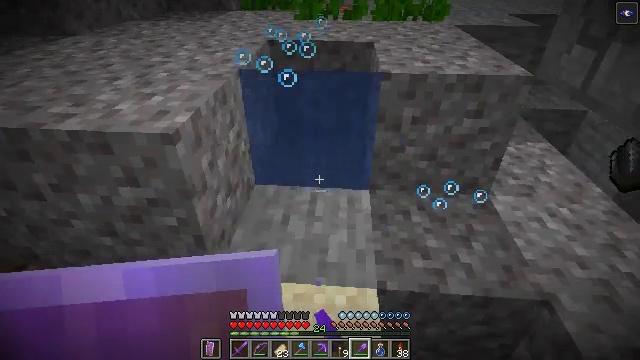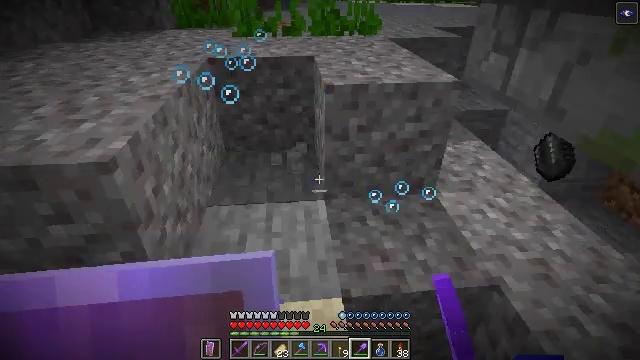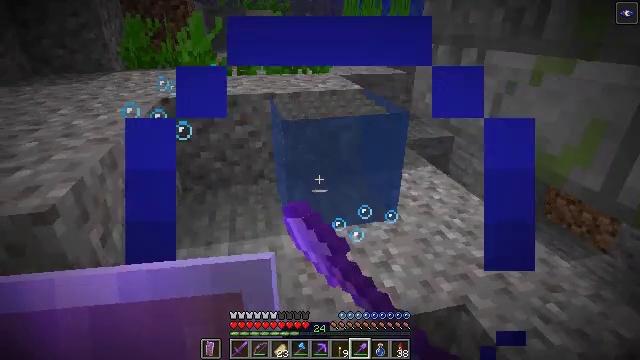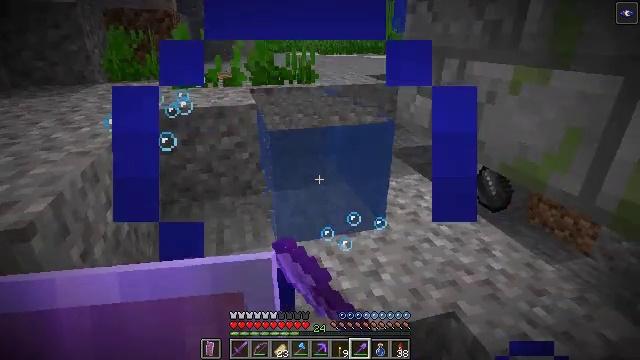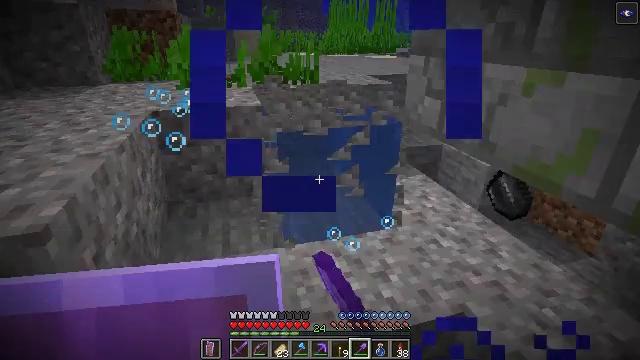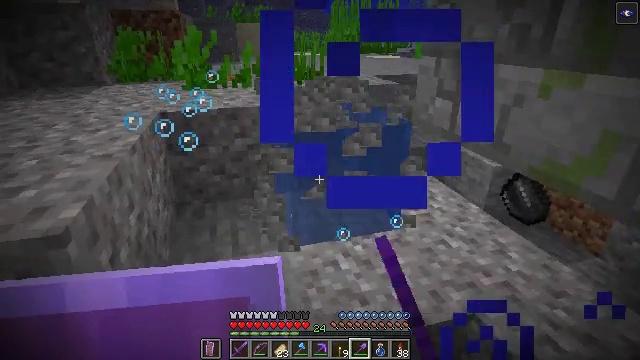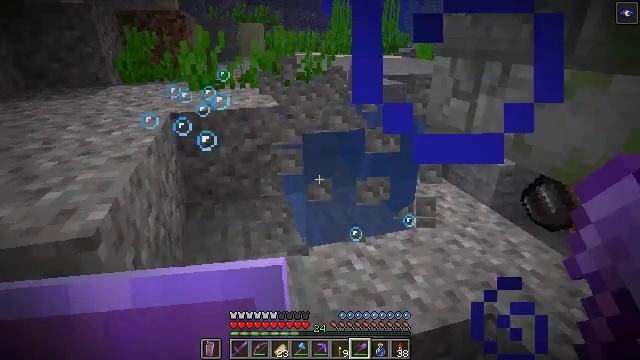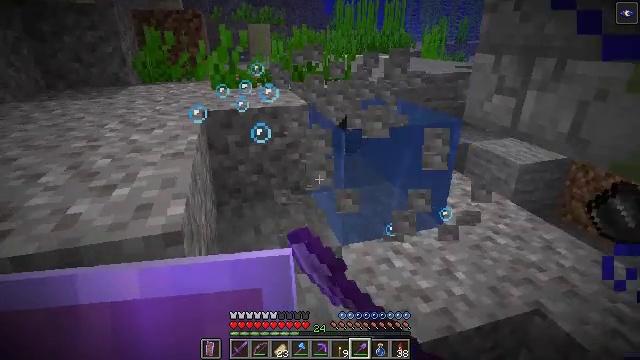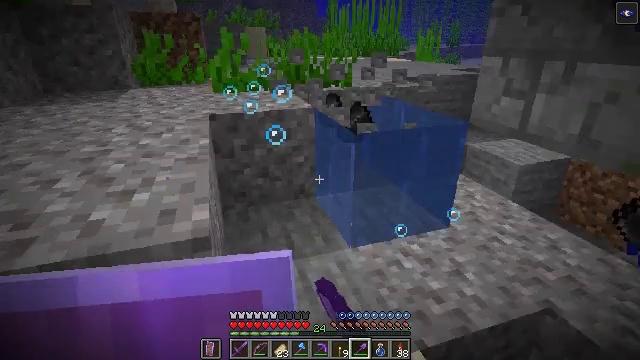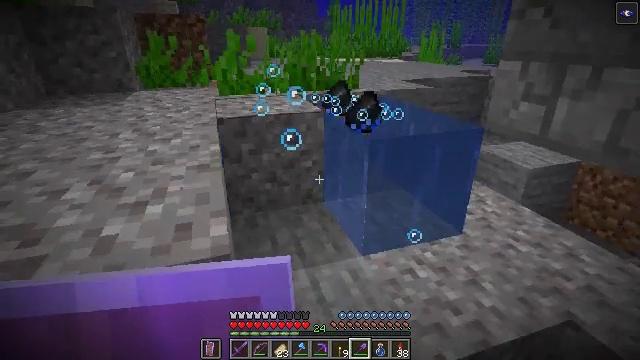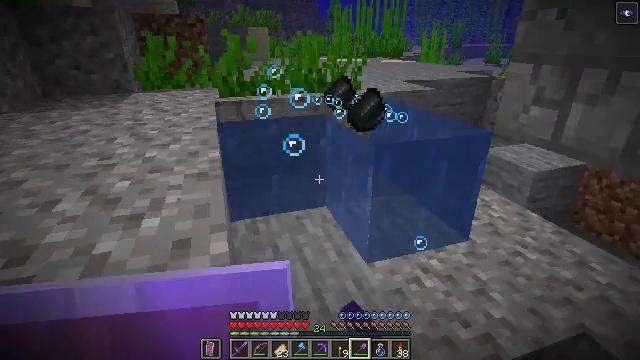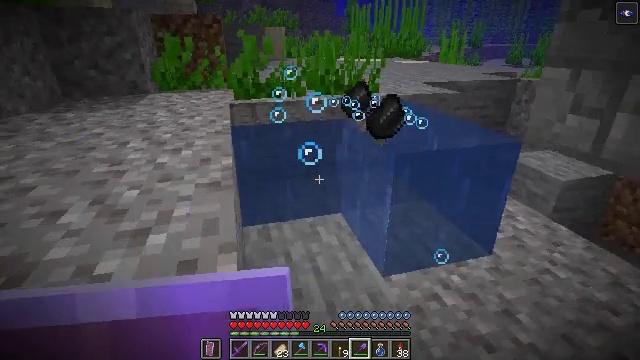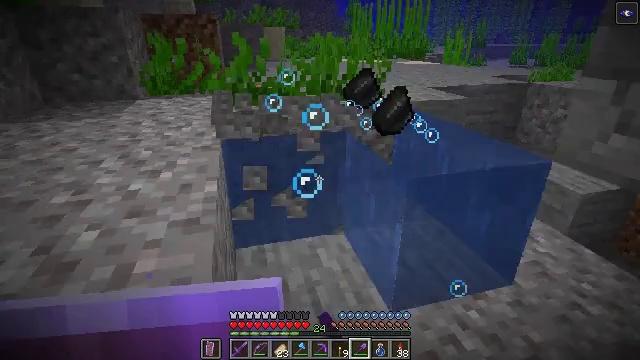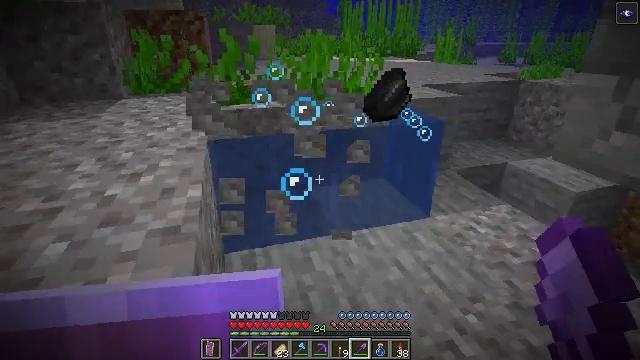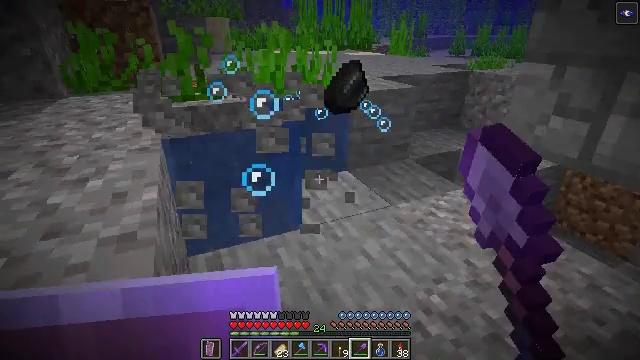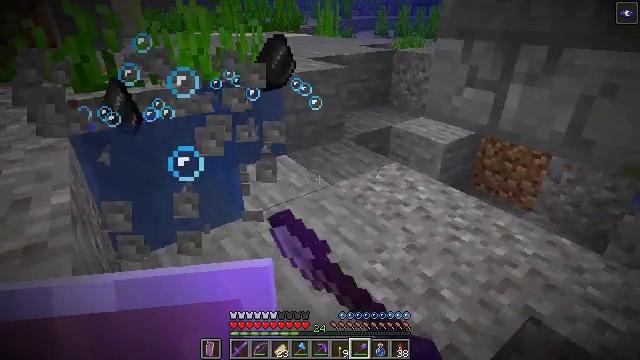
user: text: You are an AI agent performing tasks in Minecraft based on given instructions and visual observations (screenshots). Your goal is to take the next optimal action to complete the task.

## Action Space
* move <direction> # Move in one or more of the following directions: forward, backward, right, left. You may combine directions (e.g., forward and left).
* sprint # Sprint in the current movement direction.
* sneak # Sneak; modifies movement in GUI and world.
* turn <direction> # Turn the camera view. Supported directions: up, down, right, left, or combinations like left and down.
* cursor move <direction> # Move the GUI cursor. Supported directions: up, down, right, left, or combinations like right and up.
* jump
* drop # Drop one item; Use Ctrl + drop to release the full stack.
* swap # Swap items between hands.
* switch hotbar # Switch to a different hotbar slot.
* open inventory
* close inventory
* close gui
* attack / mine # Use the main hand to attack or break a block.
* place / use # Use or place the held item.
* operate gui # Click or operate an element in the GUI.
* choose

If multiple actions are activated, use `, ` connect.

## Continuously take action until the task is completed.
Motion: motion action
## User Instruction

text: Break the gravel block.
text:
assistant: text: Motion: turn right and up, attack / mine
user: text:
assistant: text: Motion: turn right and up, attack / mine
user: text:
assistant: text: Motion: turn right and up, attack / mine
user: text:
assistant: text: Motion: move left, attack / mine
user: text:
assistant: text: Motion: move left, attack / mine
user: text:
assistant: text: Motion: move left, attack / mine
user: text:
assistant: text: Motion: move left, attack / mine
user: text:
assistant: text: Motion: turn right, attack / mine
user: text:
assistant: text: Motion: move forward, attack / mine
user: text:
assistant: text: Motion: move forward, attack / mine
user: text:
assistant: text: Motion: move forward, turn left, attack / mine
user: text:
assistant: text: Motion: move forward, attack / mine
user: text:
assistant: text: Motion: turn right, attack / mine
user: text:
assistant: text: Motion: turn right and down, attack / mine
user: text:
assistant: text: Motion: turn right and down, attack / mine
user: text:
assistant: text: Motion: turn right and down, attack / mine
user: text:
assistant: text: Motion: turn right and down, attack / mine
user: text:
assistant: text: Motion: turn right and down, attack / mine
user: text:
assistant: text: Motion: turn right and down, attack / mine
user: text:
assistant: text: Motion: turn right and down, attack / mine
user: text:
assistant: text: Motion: turn right, attack / mine
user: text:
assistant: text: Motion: attack / mine
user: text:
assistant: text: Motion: attack / mine
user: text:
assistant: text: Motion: attack / mine
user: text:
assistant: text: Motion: move left, turn right, attack / mine
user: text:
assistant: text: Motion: move left, turn right, attack / mine
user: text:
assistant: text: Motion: move left, turn right and up, attack / mine
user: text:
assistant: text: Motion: move left, turn right and up, attack / mine
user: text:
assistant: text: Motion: move left, turn right and up, attack / mine
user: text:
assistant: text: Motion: move left, turn right and up, attack / mine